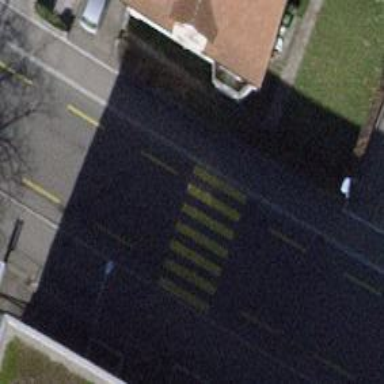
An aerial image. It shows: Zebra crossing with distinctive markings.